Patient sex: M
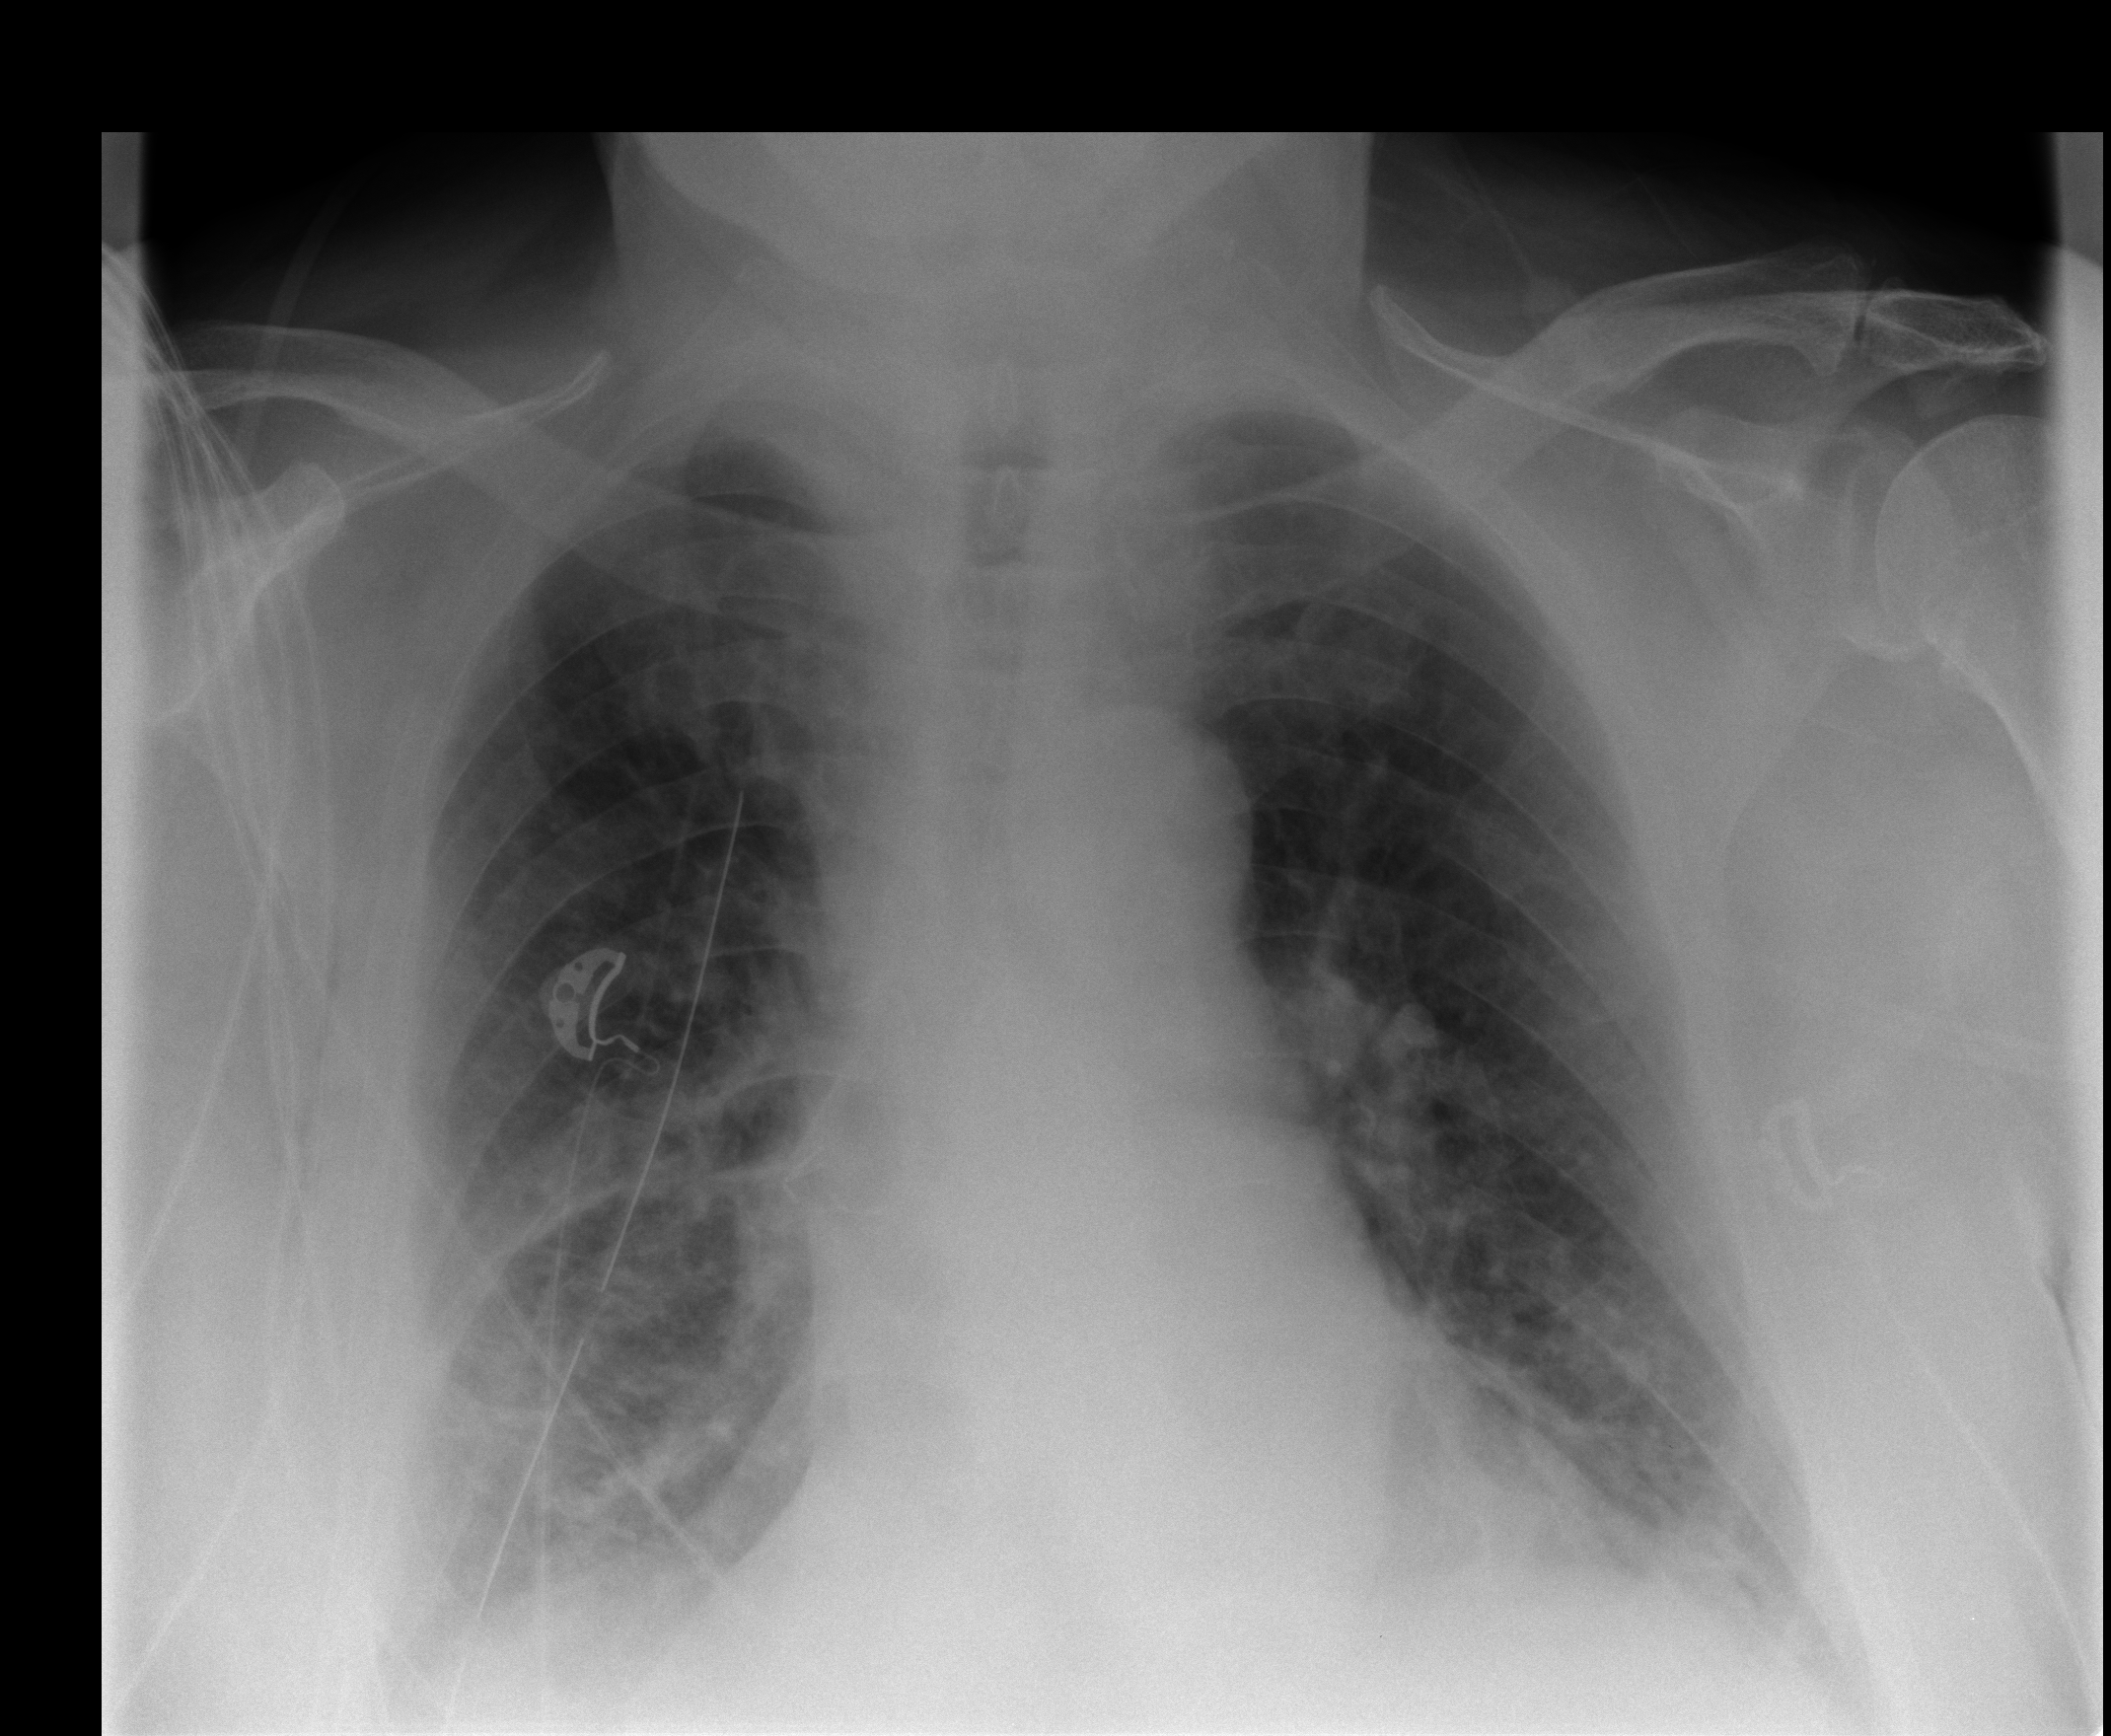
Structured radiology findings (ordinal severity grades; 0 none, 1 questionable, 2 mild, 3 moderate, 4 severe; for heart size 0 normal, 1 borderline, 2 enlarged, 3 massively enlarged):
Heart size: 0
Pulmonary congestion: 2
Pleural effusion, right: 2
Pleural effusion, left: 2
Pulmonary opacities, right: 1
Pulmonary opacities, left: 0
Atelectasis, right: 2
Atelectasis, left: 2